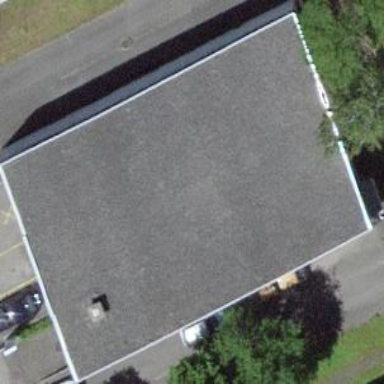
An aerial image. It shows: Warehouse.